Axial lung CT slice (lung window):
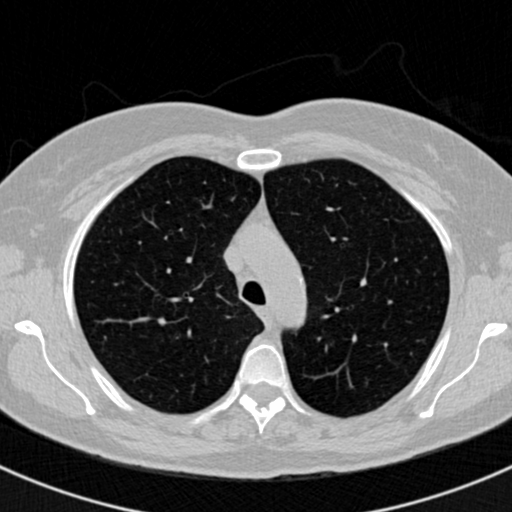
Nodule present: no